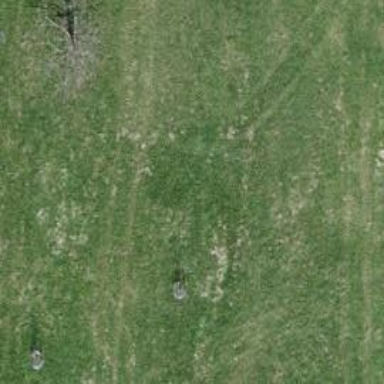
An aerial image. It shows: Single tag "natural: tree."